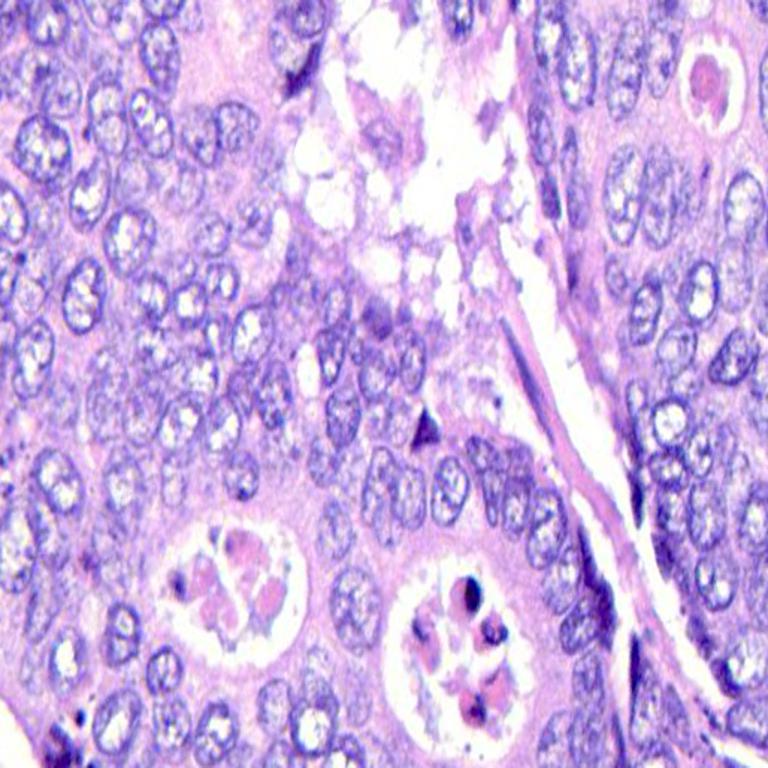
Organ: colon
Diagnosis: adenocarcinomas